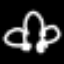
Label: frog